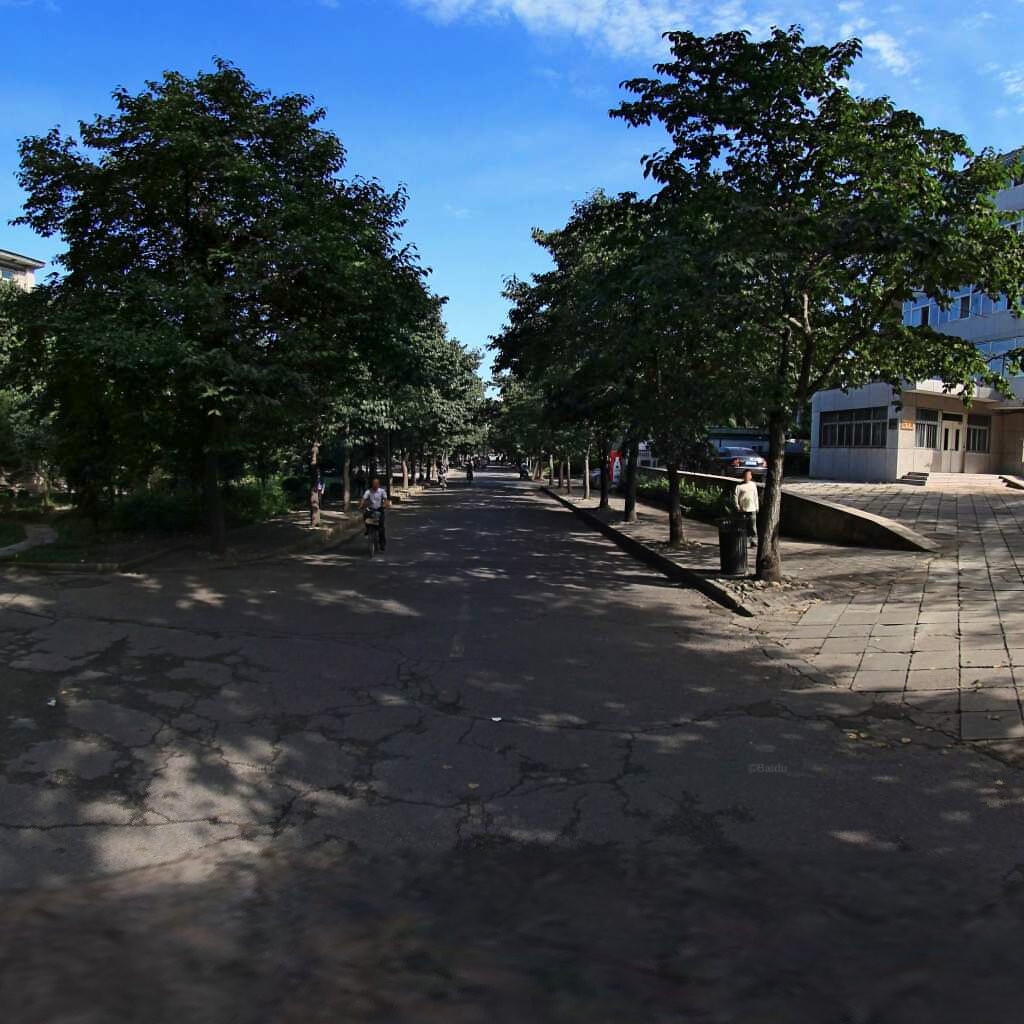
Region: Haidian
Road damage annotations: alligator crack